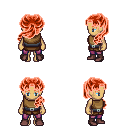
a pixel art fantasy rpg character, female body template, human, tanned skin, leather chest armor, magenta pants, red princess hairstyle, maroon shoes, four views (front, back, left, right), 2x2 character sprite sheet, small pixel art, hard edges, no anti-aliasing